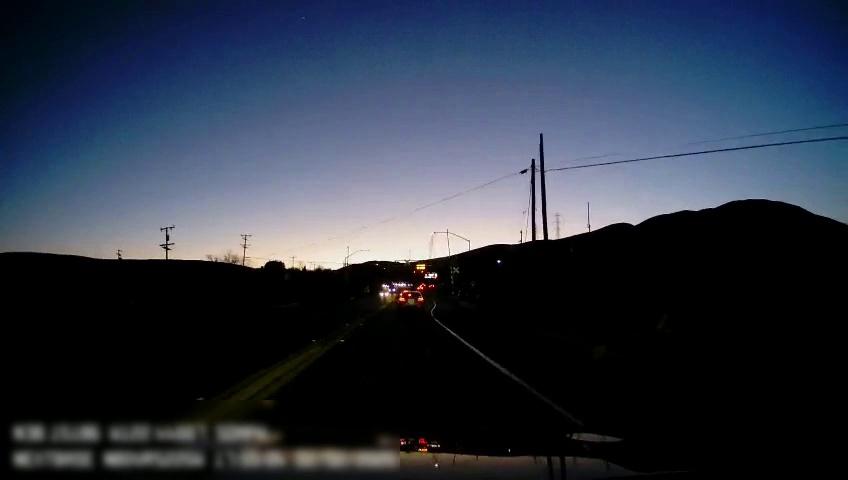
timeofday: Dusk/Dawn/Twilight
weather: Other
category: Drivable Space
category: Vehicles | Car
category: Lanes | Current Lane
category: Lanes | Opposite Lane
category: Lanes | Current Lane
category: Traffic | Signs